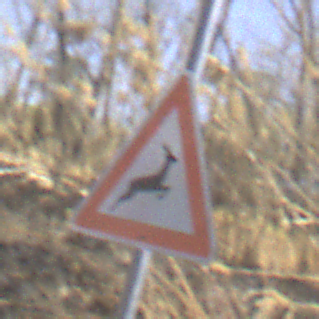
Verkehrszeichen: WildwechselLinks
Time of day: Midday
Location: Outdoor (Nature)
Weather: Clear
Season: NotSpecified
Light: Natural